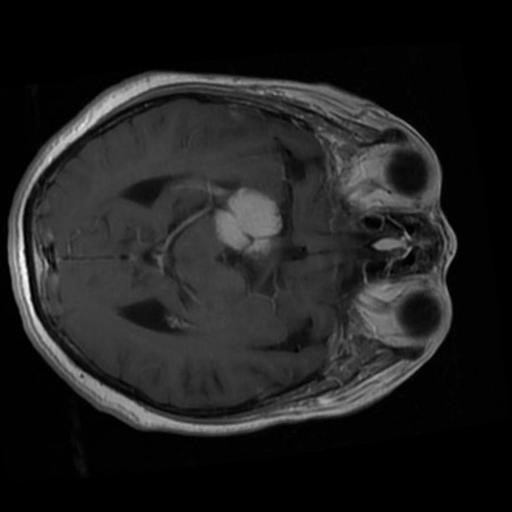
Label: brain_menin